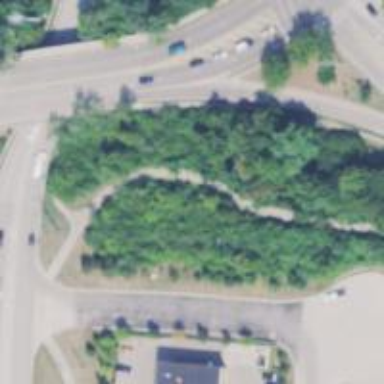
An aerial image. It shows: Cycleway.